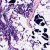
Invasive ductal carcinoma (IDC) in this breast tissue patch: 0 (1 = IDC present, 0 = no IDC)